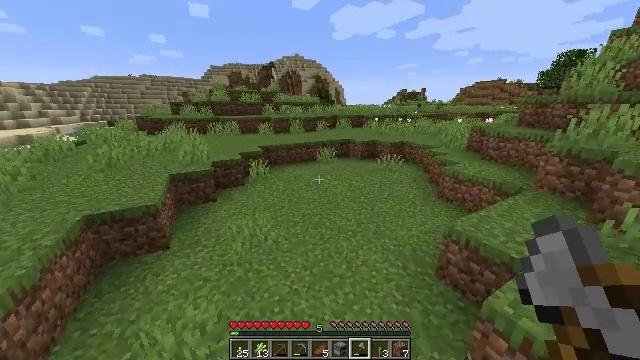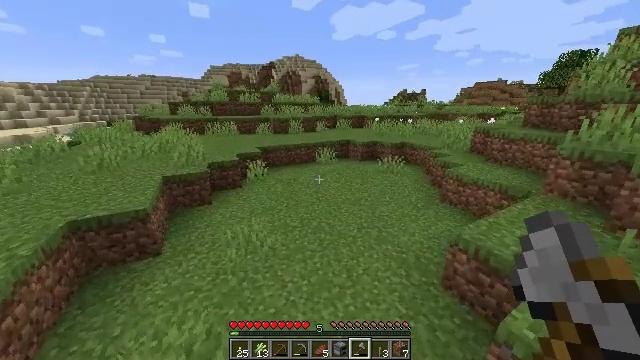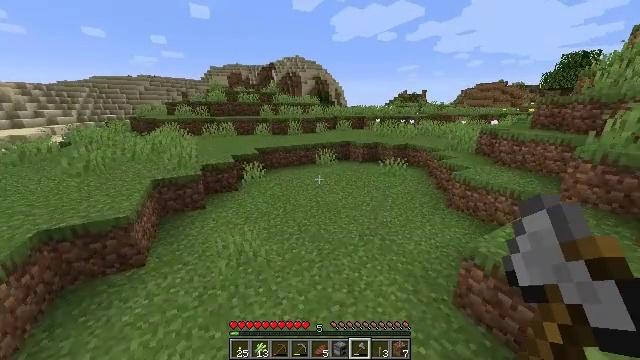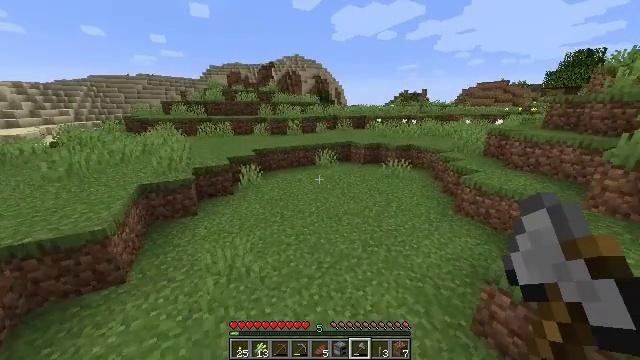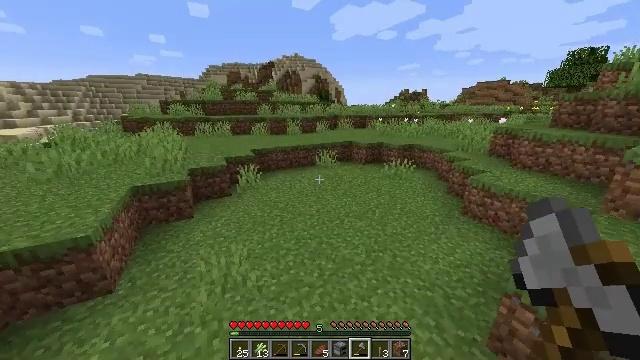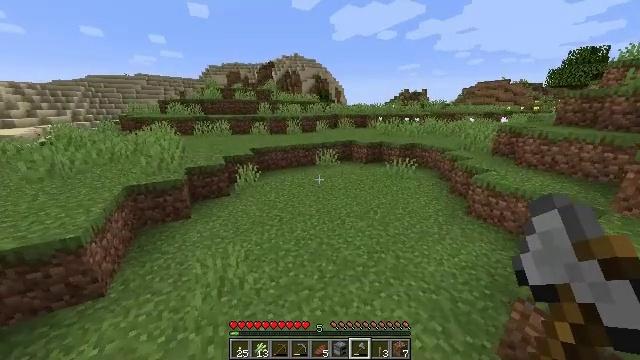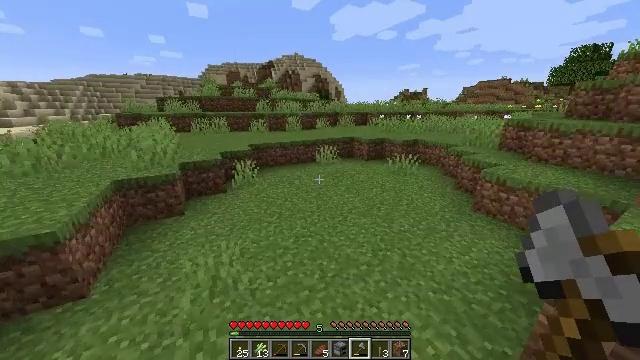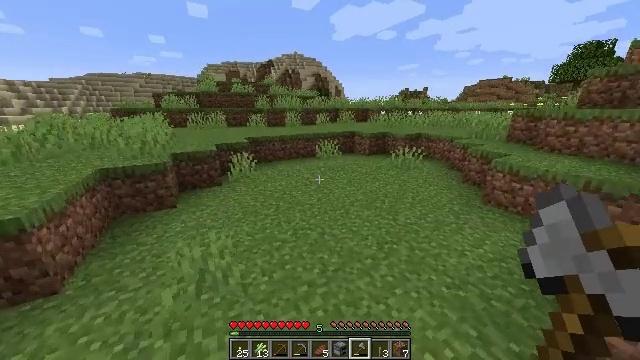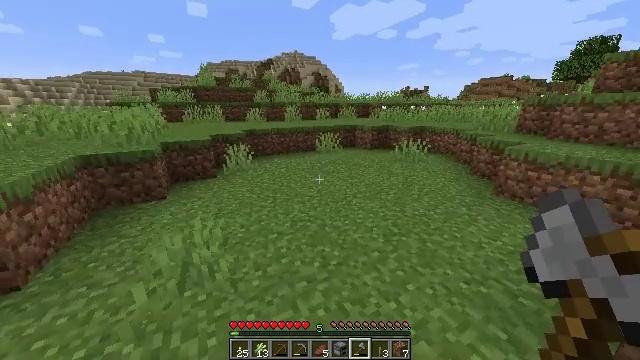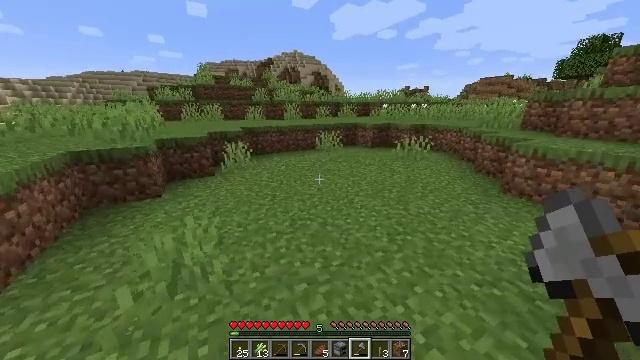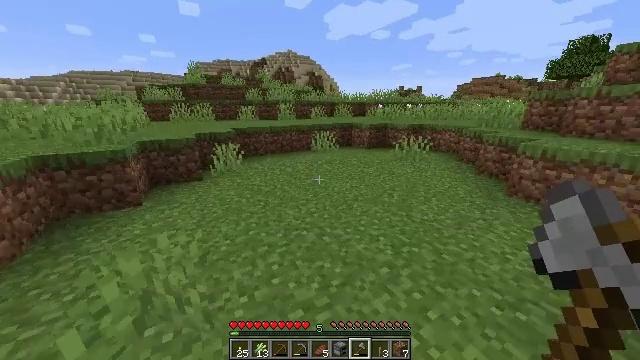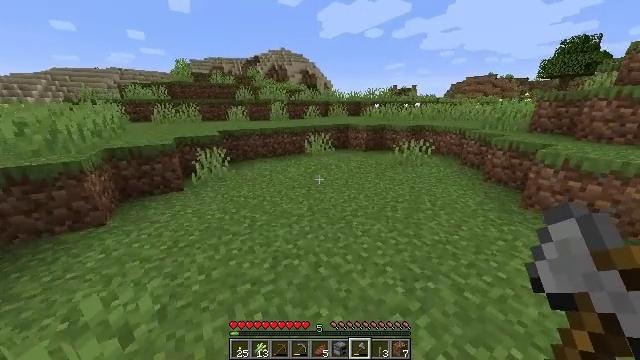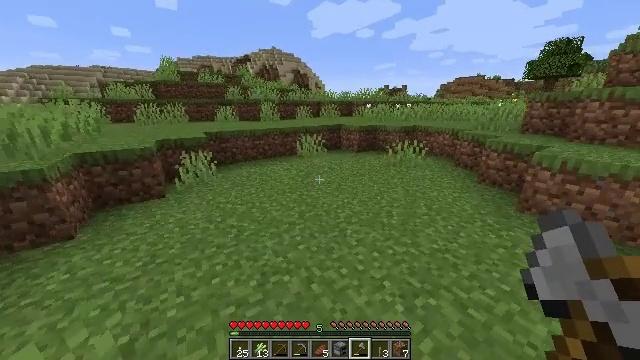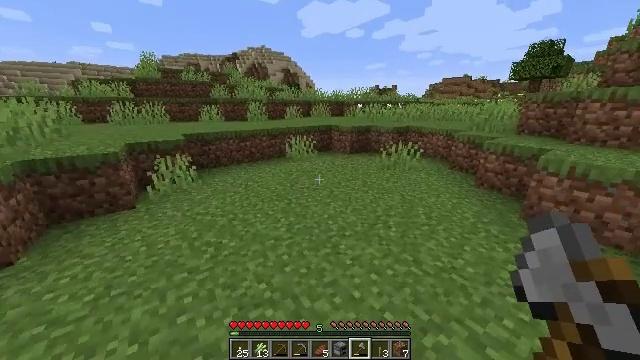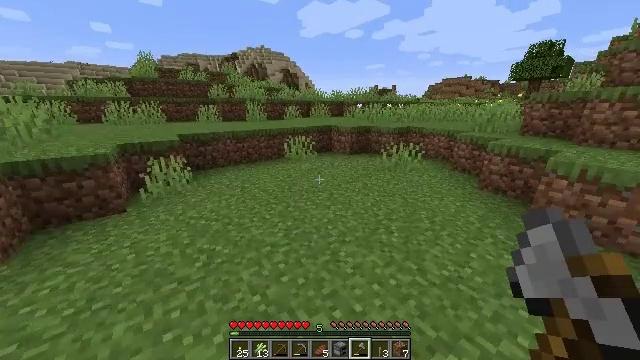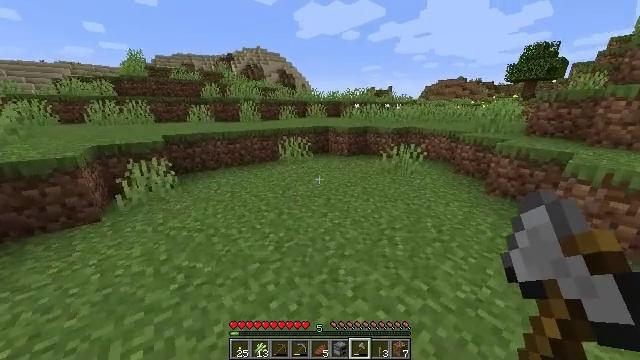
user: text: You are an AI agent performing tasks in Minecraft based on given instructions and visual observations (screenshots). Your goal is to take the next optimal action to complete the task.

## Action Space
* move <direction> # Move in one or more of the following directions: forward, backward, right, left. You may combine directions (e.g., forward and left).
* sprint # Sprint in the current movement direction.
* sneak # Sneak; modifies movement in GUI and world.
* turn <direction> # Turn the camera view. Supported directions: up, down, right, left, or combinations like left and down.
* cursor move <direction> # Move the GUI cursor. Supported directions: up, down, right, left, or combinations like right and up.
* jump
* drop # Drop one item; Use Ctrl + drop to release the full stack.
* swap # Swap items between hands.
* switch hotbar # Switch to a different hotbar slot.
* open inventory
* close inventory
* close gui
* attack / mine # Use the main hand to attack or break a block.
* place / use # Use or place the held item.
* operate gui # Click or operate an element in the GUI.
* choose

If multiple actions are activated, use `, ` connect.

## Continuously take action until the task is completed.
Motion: motion action
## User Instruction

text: Harvest sugar cane from the plant.
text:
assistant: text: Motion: move forward, sprint
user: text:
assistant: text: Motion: move forward, sprint
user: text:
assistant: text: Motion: move forward, sprint
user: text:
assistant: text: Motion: move forward, sprint
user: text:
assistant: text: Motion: move forward, sprint
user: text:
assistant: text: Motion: move forward, sprint
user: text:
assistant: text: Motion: move forward, sprint
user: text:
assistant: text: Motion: move forward, sprint
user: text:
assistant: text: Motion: move forward, sprint
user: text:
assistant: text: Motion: move forward, sprint, turn right
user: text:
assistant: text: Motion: move forward, sprint, turn right
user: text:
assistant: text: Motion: move forward, sprint, turn right
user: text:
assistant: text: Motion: move forward, sprint, turn right
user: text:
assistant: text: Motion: move forward, sprint
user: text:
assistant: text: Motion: move forward, sprint
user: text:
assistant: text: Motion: move forward, sprint, turn right
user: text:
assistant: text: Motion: move forward, sprint, turn right
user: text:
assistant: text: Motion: move forward, sprint, turn right
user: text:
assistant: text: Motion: move forward, sprint, turn right
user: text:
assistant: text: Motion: move forward, sprint
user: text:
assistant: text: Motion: move forward, sprint, turn right
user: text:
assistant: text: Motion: move forward, sprint
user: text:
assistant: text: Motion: move forward, sprint, turn right
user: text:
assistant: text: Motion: move forward, sprint
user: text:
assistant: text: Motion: move forward, sprint
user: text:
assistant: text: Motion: move forward, sprint
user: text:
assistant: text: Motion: move forward, sprint
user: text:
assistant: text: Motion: move forward, sprint
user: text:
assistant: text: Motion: move forward, sprint
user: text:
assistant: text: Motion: move forward, sprint